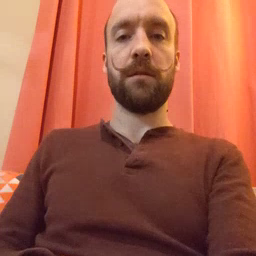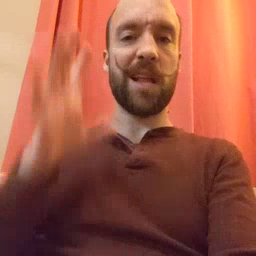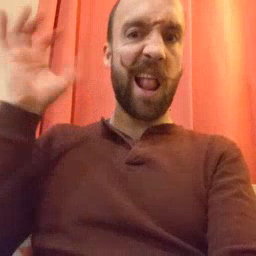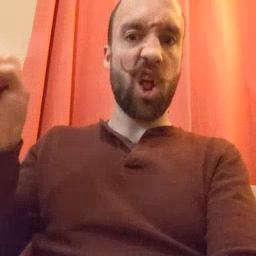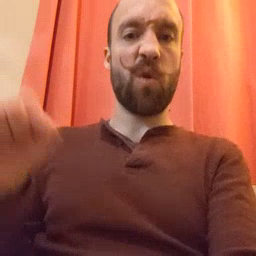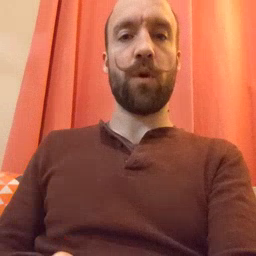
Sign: loud